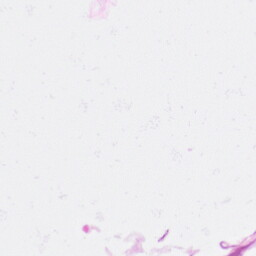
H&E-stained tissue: Heart